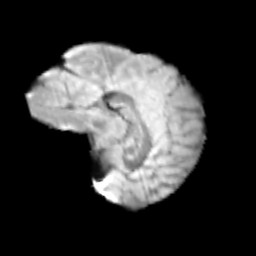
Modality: T2w
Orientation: sagittal
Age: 10
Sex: female
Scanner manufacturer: siemens
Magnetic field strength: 3 T
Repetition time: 3.8 s
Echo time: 0.07 s